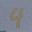
Label: 4